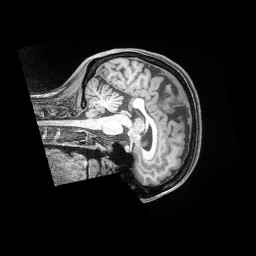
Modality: T1w
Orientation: sagittal
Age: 35
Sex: female
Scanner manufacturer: siemens
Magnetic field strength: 3 T
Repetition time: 2 s
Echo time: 0.00211 s